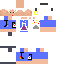
A male human skin with medium skin, wearing blonde bald dressed in a blue tshirt and blue pants, featuring a closed mouth.